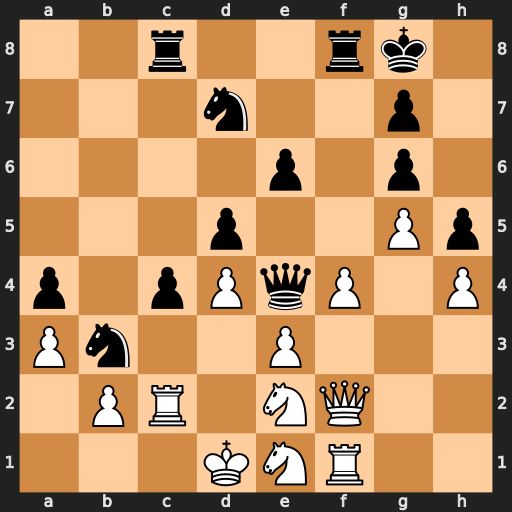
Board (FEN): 2r2rk1/3n2p1/4p1p1/3p2Pp/p1pPqP1P/Pn2P3/1PR1NQ2/3KNR2
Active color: w
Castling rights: -
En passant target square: -
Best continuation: Ng3 Qd3+ Nxd3 cxd3 Rc3